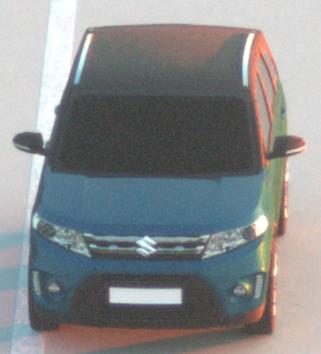
Make: Suzuki
Model: Vitara 1.6
Detailed model: Vitara (LY)
Model produced from: 2015/04
Model produced until: 2018/08
Doors: 5
Color: blue
Road condition: dry road
Daytime: sunrise or sunset
Contrast: medium contrast